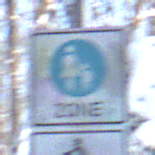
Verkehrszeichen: BeginnFussgaengerzone
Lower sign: EinspurigeFahrzeugeFrei3
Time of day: MorningAfternoon
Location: Outdoor (Nature)
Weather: Clear
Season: Winter
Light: Natural